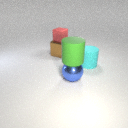
large cyan rubber cylinder to the right of large brown metal cube